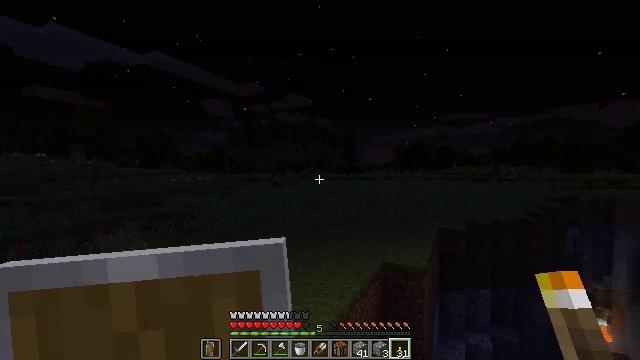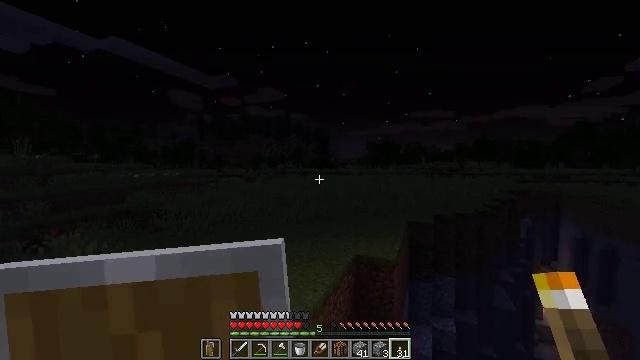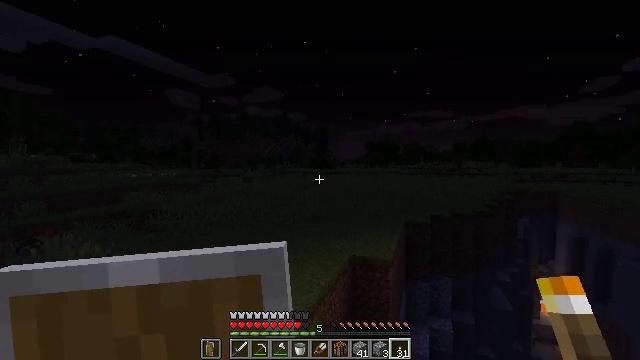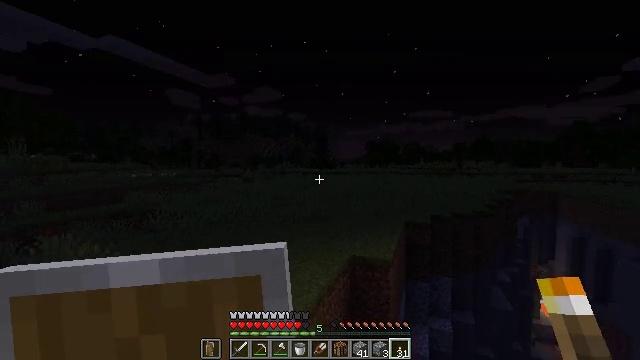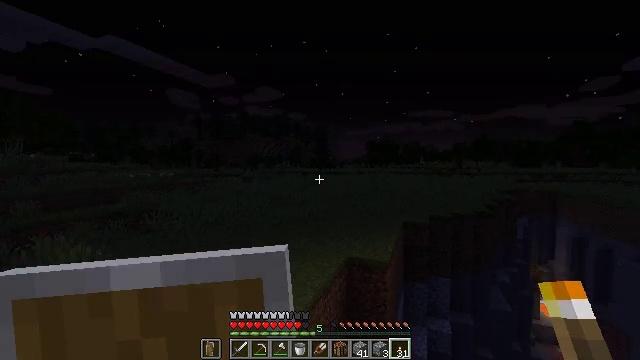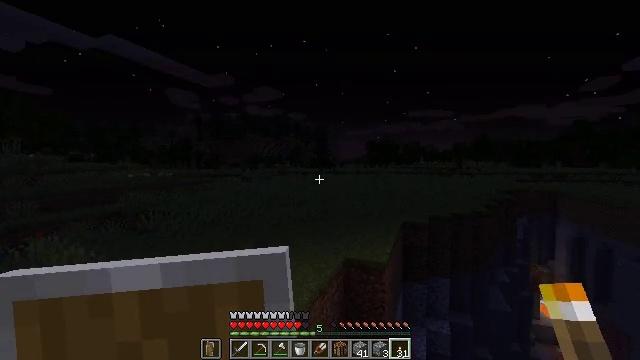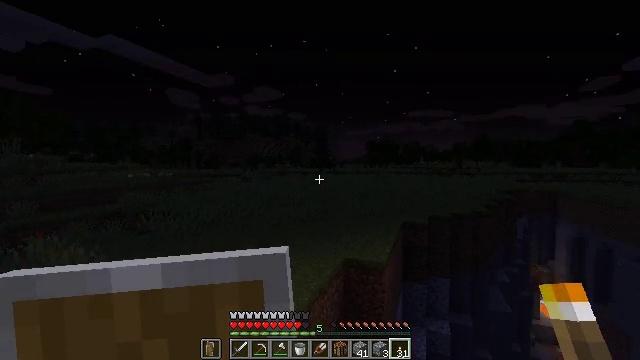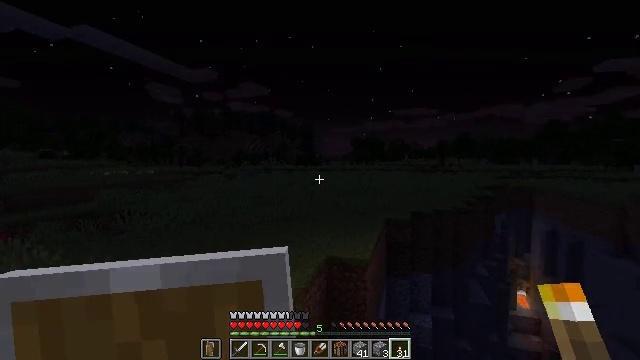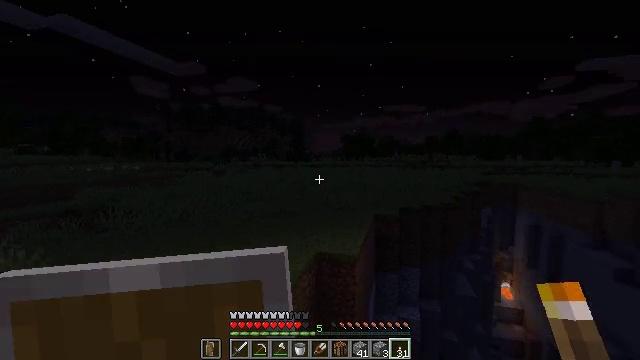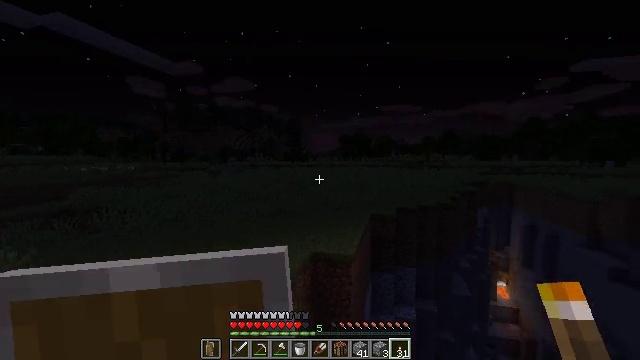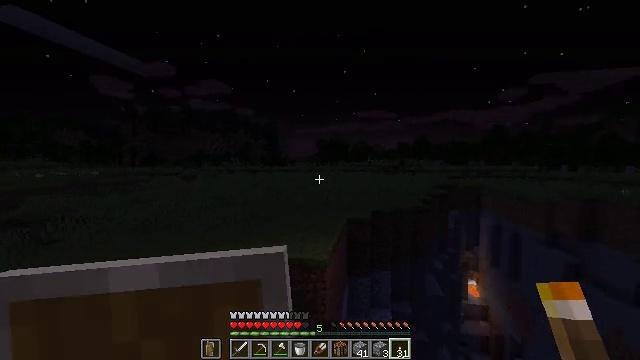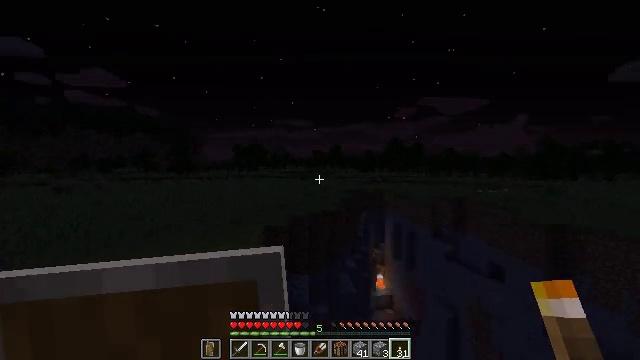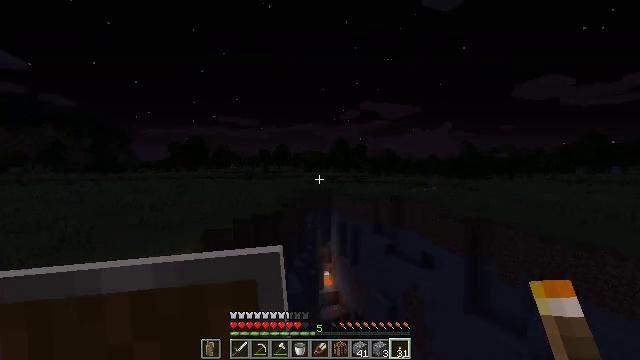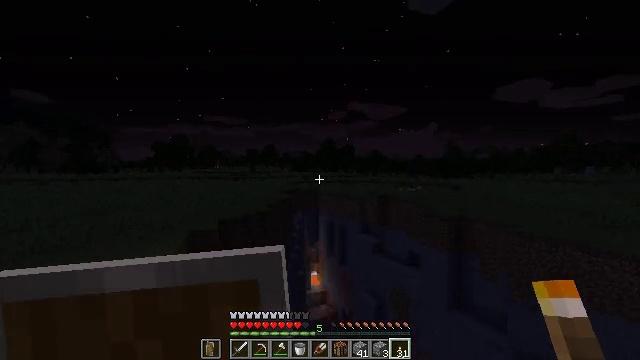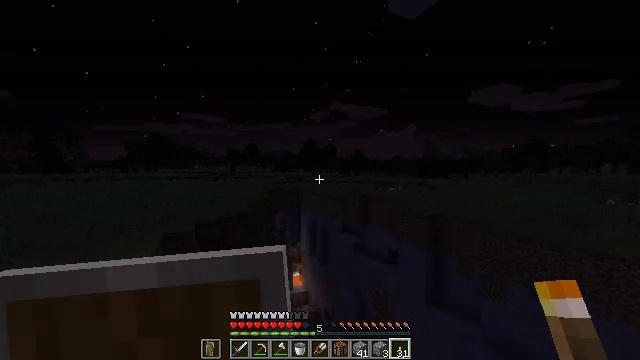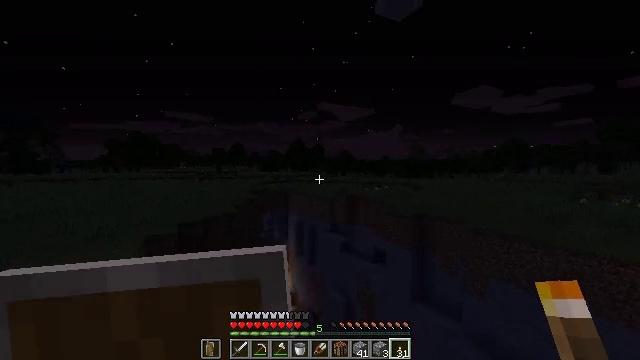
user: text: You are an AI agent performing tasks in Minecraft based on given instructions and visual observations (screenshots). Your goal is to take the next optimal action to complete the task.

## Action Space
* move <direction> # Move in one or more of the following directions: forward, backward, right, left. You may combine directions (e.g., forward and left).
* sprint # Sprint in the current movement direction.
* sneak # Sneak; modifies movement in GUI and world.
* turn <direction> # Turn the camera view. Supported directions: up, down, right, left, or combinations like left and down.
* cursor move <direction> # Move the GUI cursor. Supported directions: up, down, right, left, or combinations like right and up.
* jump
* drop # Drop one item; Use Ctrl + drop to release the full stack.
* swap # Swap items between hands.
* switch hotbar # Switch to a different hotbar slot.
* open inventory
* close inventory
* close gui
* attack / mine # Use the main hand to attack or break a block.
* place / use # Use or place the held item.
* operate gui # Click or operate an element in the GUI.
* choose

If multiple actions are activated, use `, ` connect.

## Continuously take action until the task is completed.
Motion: motion action
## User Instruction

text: Hunt animals.
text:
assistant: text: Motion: move right, sneak, turn right and down
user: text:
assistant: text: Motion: move forward and move right, sneak
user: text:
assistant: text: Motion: move forward and move right, sneak
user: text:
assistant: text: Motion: move forward and move right, sneak
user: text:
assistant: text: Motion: move forward and move right, sneak
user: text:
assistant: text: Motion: move forward and move right, sneak
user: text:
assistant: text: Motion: move right, sneak, turn right
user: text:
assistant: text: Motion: move right, sneak, turn right
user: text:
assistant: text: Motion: move right, sneak
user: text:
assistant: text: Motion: move right, sneak, turn right and up
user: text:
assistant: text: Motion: move right, sneak, turn right and up
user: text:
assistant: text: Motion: move right, sneak, turn right
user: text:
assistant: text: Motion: move right, sneak, turn right
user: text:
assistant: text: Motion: move right, sneak, turn right
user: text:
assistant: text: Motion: move right, sneak, turn right
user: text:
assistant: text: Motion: move right, sneak
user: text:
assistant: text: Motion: move right, sneak
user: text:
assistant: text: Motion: move right, sneak
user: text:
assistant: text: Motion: move right, sneak
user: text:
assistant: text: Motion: move forward and move right, sneak
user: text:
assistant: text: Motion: move forward and move right, sneak
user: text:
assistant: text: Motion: move forward and move right, sneak
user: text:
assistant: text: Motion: move forward and move right, sneak, turn right
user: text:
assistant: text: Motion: move forward and move right, sneak, turn right
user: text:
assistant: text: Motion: move forward and move right, sneak, turn right and down
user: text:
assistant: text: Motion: move forward and move right, sneak
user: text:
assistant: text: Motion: move forward and move right, sneak
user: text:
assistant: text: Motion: move forward and move right, sneak
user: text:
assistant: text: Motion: move forward and move right, sneak
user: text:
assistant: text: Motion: move forward and move right, sneak